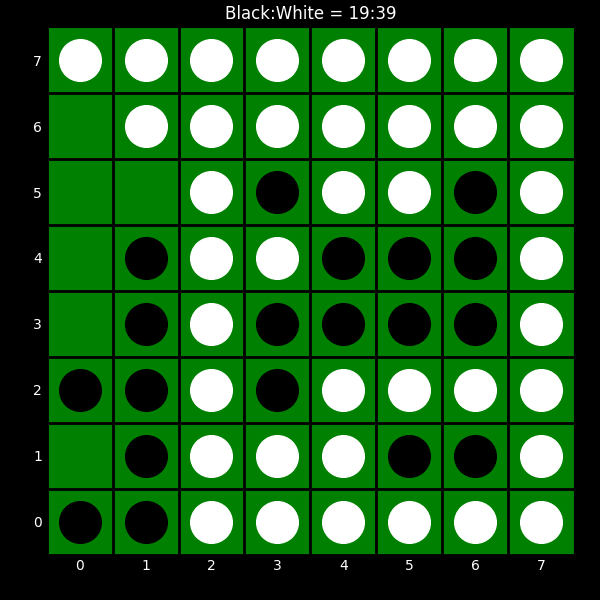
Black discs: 19
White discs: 39